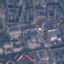
Land use / land cover: Residential